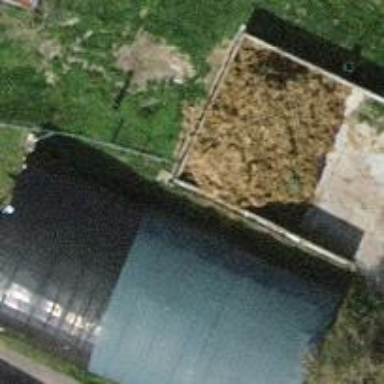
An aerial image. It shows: Greenhouse.